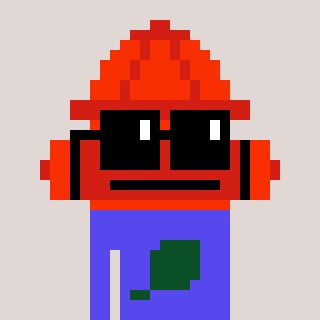
a pixel art character with square black sunglasses, a fire hydrant-shaped head and a computerblue-colored body on a warm background